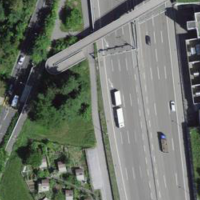
EUNIS habitat code: 57
Species observed at this site:
Corvus corone
Humulus lupulus